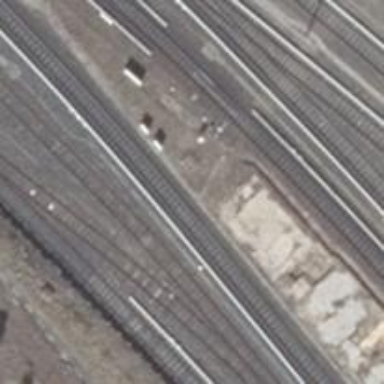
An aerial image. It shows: Railway signal positioned in the track.